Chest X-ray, PA view. Patient: 58 years old, sex M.
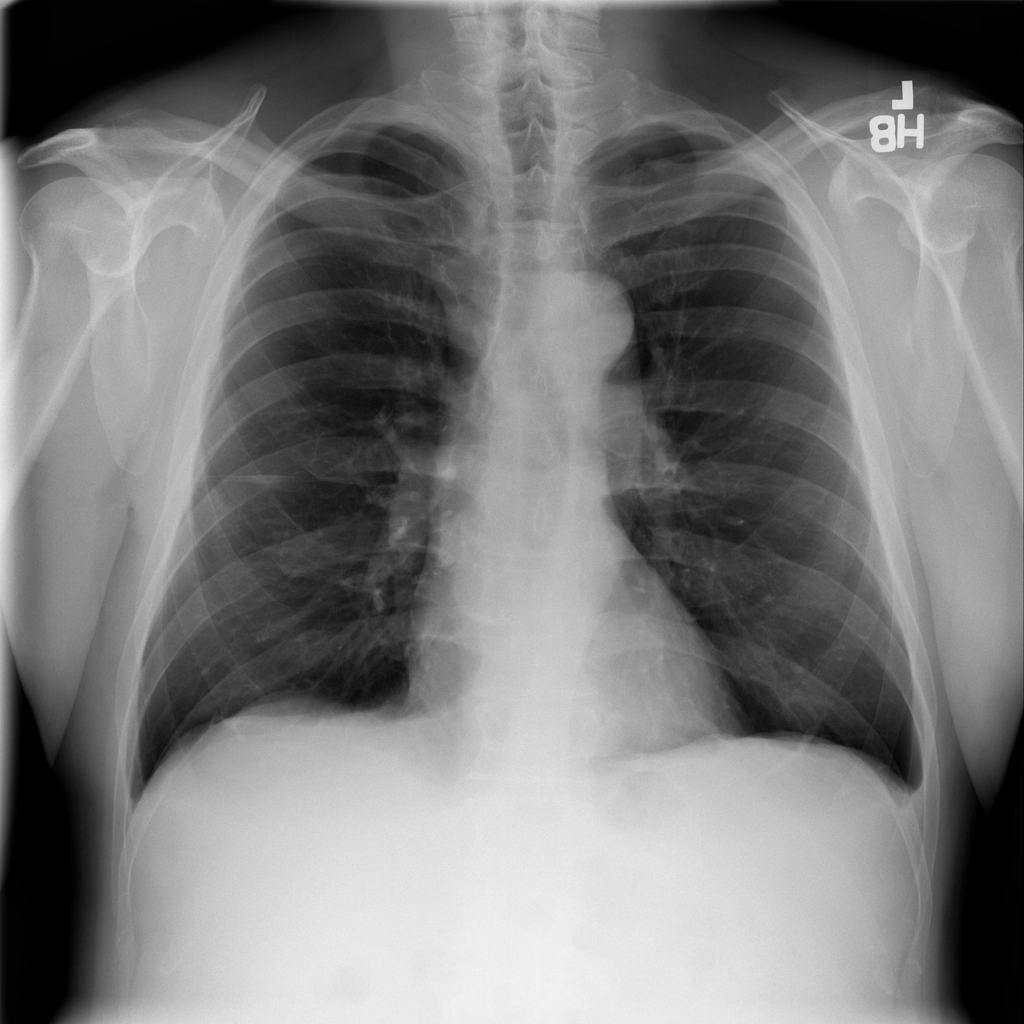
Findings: Emphysema, Pleural_Thickening